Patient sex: M
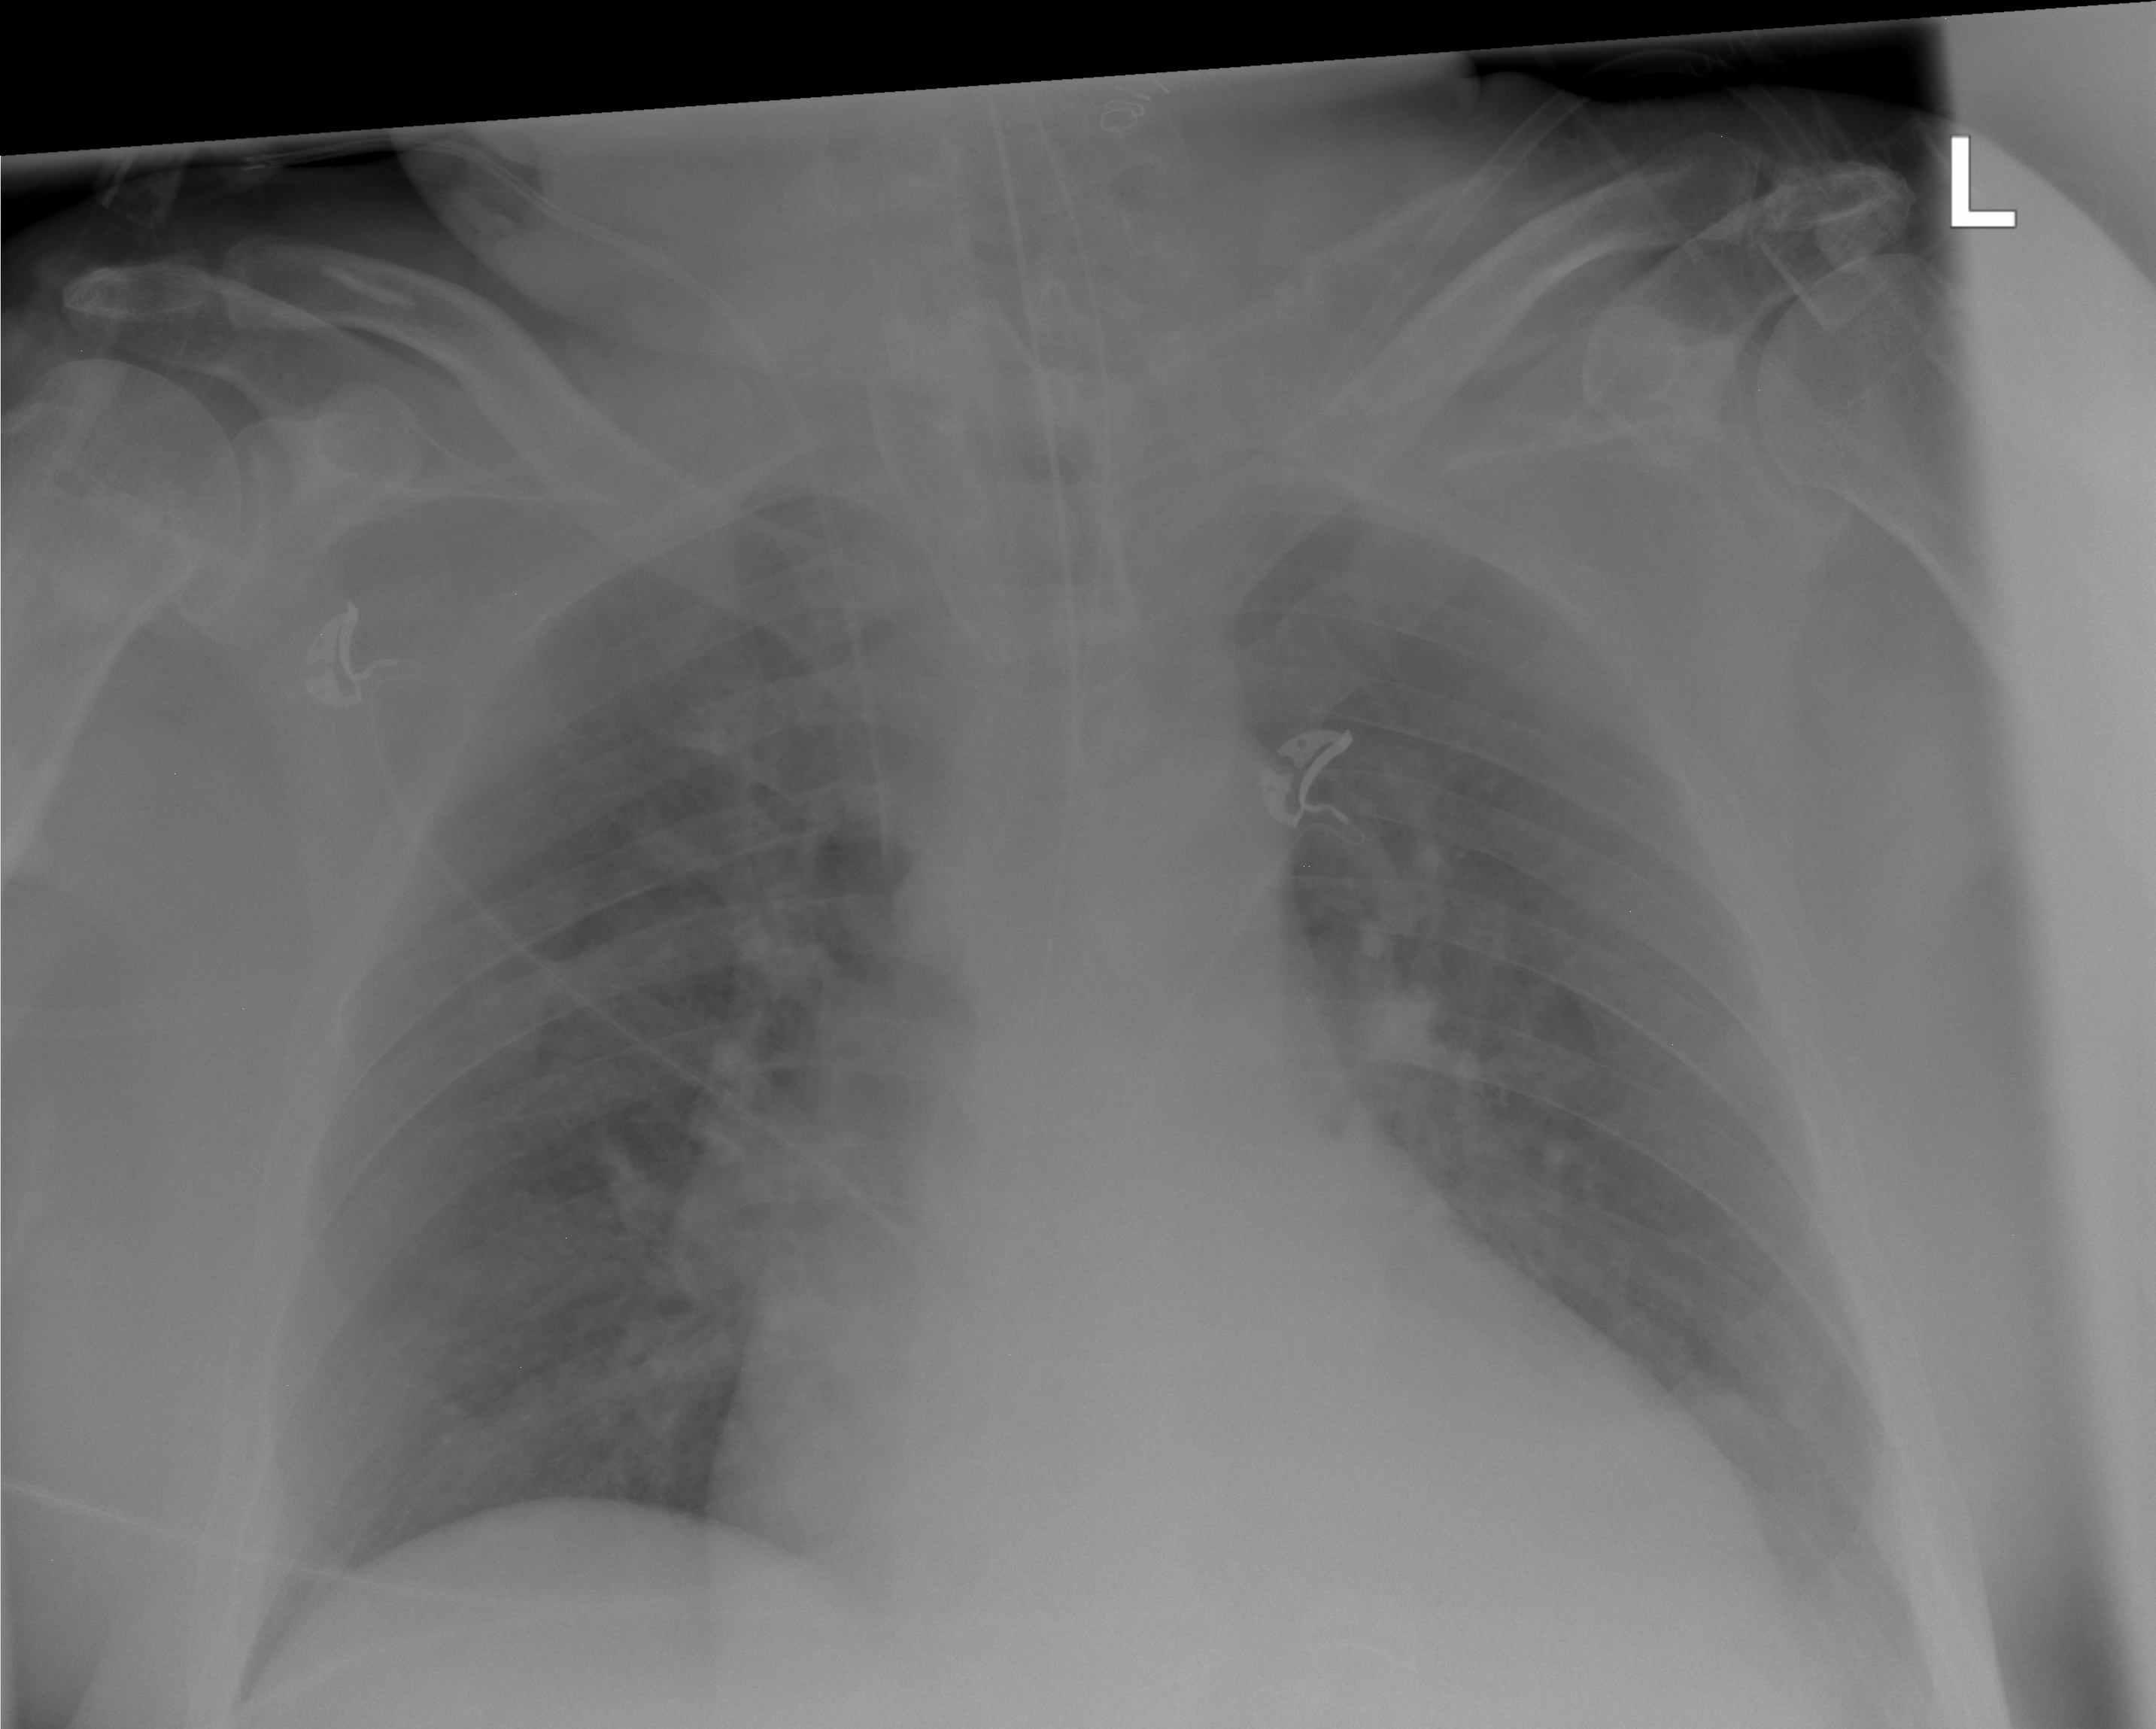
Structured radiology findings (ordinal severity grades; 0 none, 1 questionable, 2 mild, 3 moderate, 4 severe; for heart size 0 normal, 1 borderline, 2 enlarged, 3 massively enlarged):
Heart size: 2
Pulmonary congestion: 0
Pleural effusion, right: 0
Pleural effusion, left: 0
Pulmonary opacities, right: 2
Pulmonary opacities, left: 0
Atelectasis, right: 0
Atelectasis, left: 0